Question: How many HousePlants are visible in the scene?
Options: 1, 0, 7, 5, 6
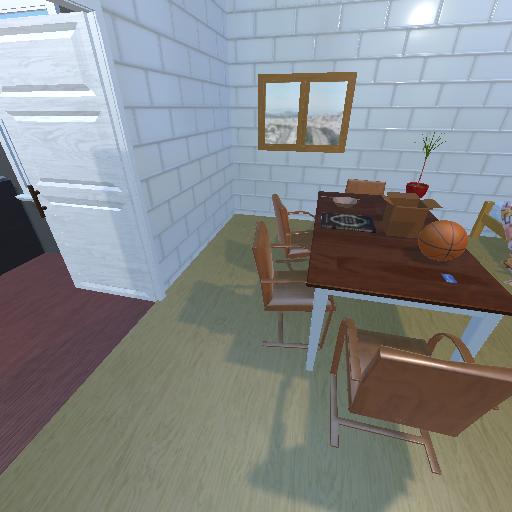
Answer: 1